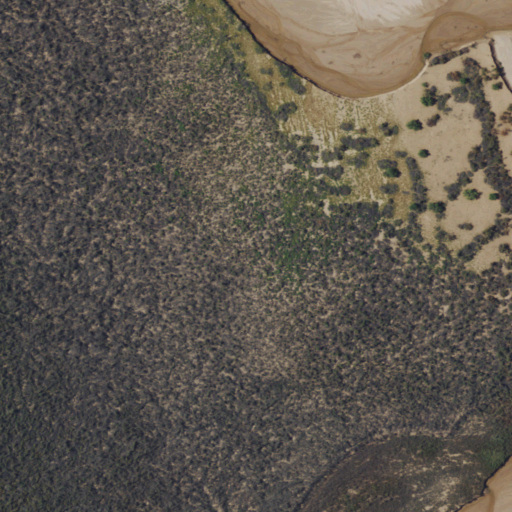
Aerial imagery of plain(s) in Nevada named Long Bottom containing herbaceous wetlands, woody wetlands, grassland, and shrub